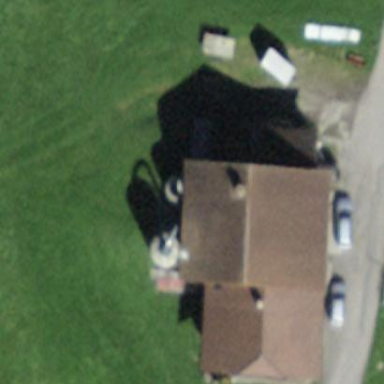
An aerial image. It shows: Farm building.